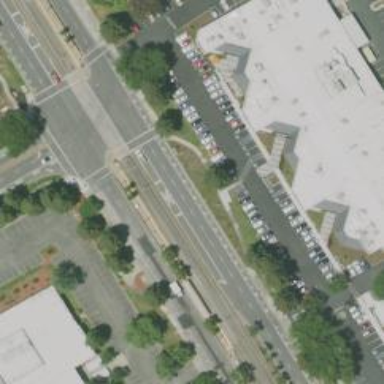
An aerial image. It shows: Solid stop line on the road marking.